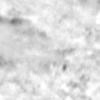
Label: no_change